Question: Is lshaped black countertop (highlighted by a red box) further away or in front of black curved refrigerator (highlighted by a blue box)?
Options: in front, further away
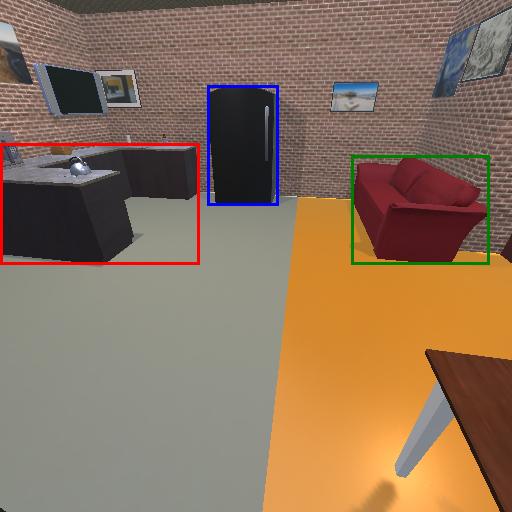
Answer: in front